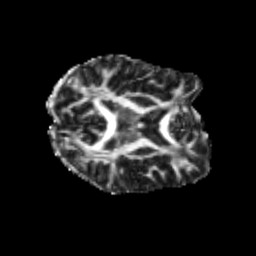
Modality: FA
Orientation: axial
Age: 24
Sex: male
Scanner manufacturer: siemens
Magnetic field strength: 3 T
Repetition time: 3.5 s
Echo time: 0.104 s